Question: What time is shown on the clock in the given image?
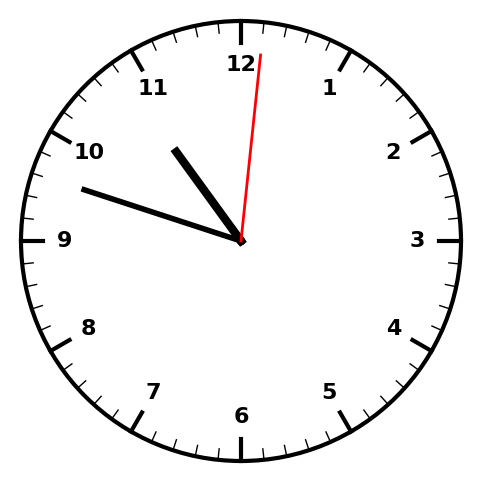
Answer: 10:48:01